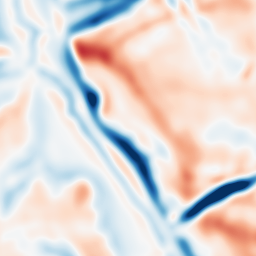
Category: multiscale
Decomposition family: dog
Decomposition parameters: sigma_low: 5
sigma_high: 5
Upsampling method: cubic_mitchell
Upsampling parameters: scale: 4
Upsampling scale: 4